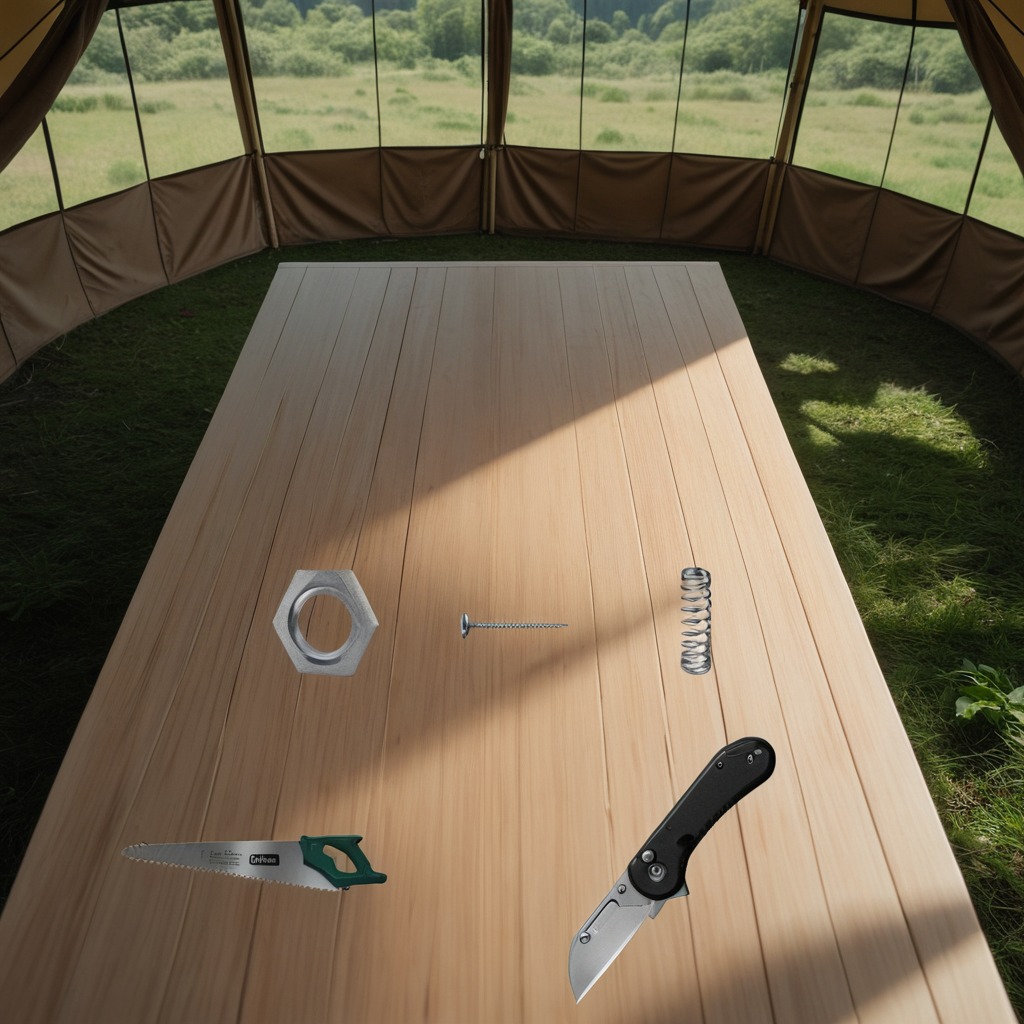
A utility knife, a metal machine screw, a coiled metal spring, a handheld metal saw, and a metal nut are lying on the wooden table.